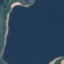
Label: SeaLake